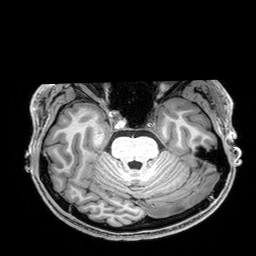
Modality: T1w
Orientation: coronal
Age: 26
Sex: male